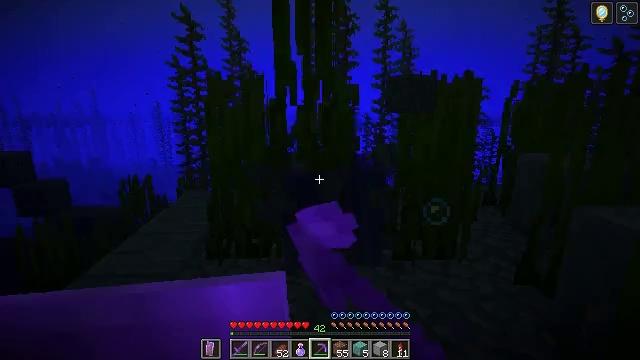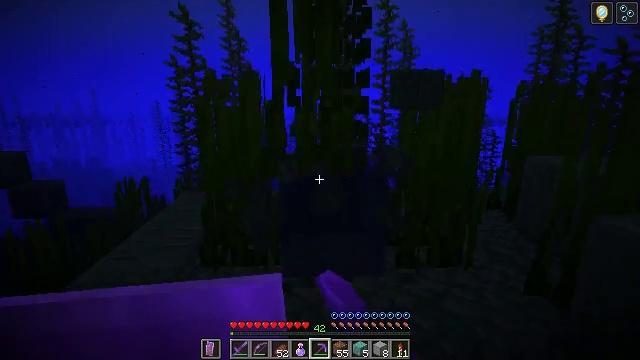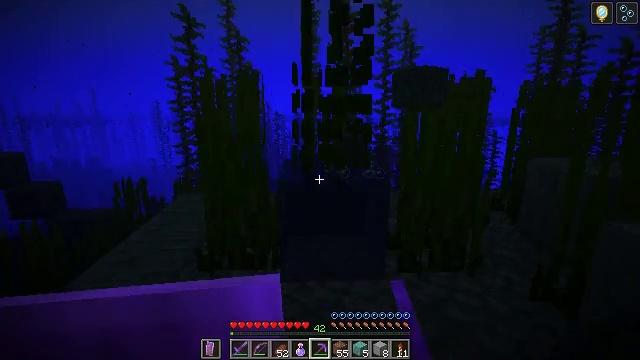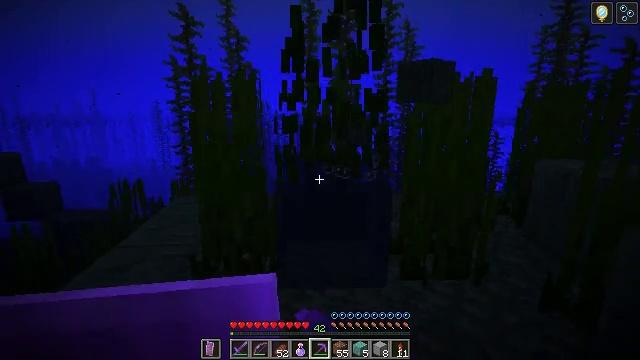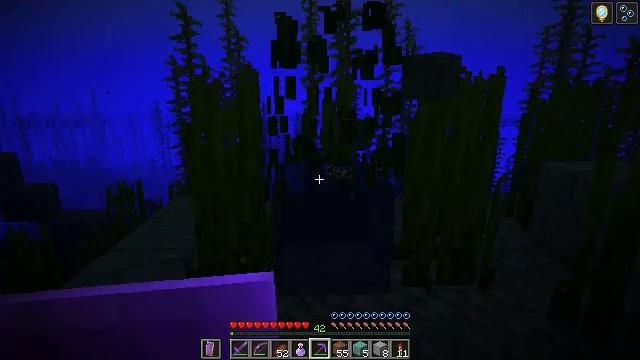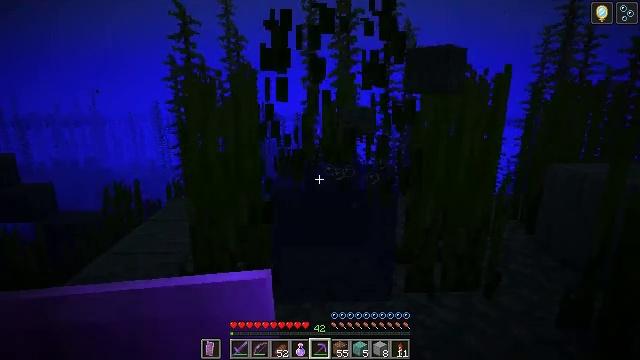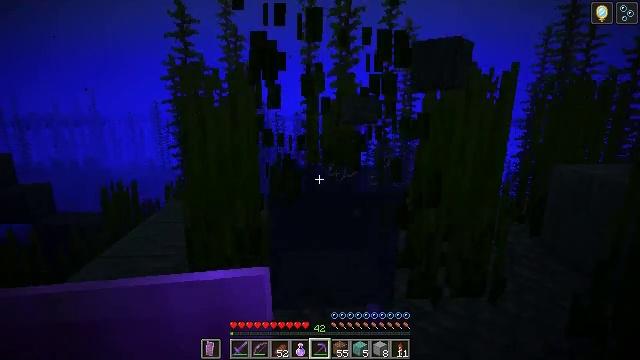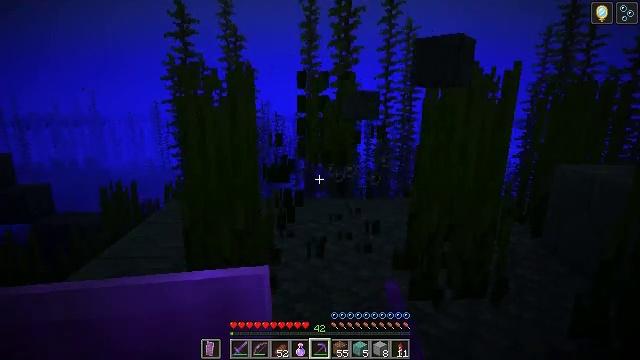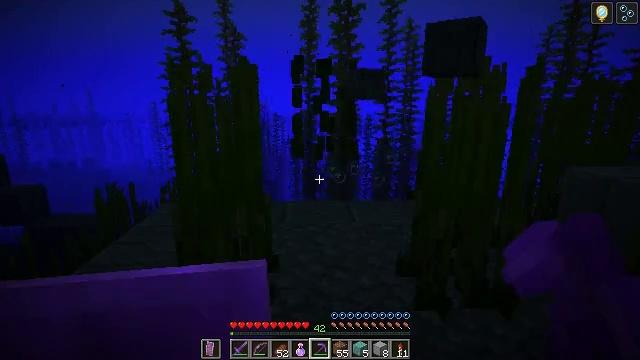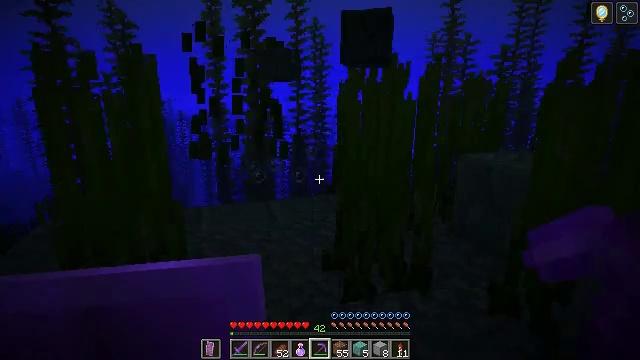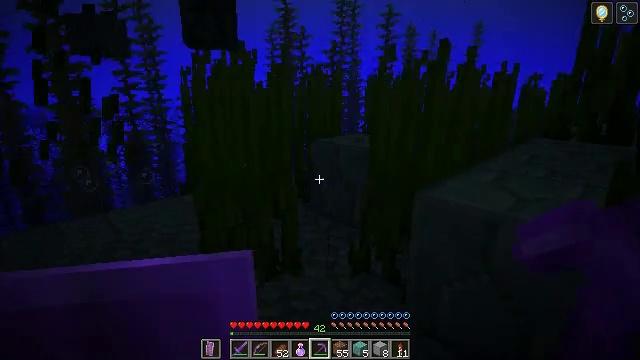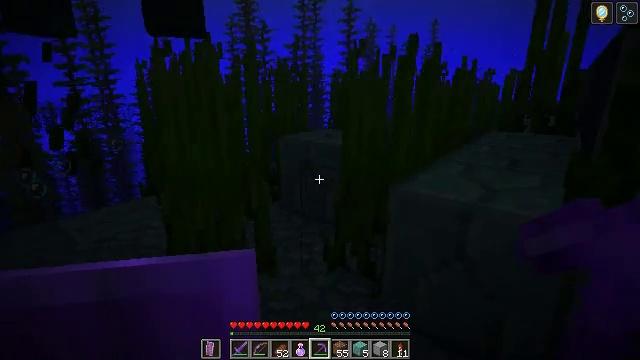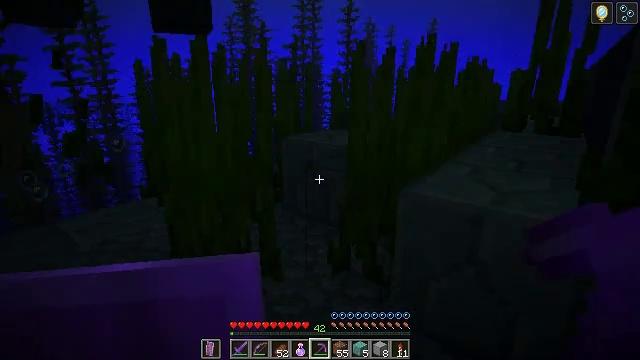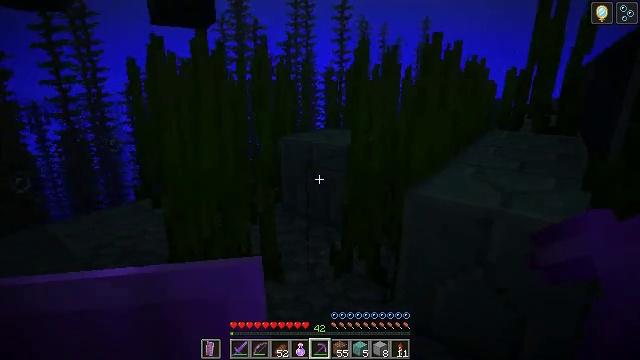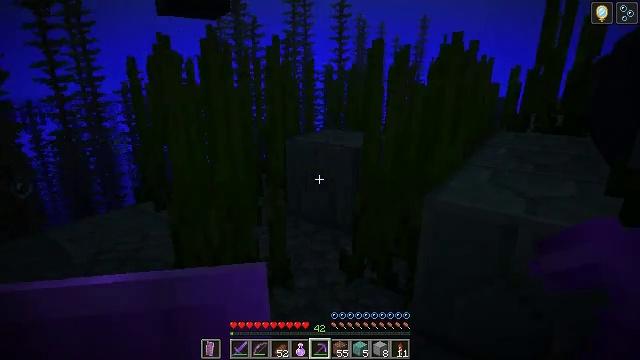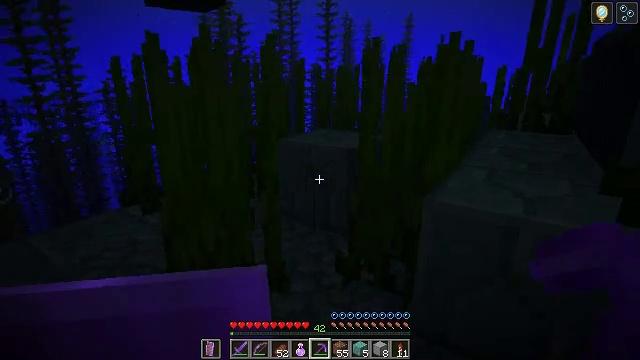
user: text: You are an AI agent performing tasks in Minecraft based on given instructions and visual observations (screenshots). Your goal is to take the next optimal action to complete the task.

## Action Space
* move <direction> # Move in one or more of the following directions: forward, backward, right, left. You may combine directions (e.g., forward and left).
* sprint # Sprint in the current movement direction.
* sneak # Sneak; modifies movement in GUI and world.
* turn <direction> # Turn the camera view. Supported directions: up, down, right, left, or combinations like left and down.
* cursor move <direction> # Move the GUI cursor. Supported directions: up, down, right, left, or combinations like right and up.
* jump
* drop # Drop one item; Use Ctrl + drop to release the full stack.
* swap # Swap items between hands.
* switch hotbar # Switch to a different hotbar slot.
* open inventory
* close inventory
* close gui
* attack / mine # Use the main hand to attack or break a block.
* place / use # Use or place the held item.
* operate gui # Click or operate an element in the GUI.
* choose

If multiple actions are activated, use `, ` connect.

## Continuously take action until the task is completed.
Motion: motion action
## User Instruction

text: Mine tall seagrass from underwater.
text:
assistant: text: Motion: move forward, attack / mine
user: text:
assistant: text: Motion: move forward, attack / mine
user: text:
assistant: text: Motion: move forward, attack / mine
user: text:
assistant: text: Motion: move forward, attack / mine
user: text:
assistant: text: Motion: move forward, attack / mine
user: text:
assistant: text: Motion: move forward, attack / mine
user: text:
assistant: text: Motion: move forward
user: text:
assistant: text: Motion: move forward and move left
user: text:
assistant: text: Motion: move forward and move left, turn right
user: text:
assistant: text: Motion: move forward and move left, turn right and down
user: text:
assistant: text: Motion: move forward and move left, turn right
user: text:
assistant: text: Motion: move forward and move left
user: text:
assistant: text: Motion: move forward and move left, turn right
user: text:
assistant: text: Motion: move forward and move left
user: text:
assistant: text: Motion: move forward and move left, turn right
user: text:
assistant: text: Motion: move forward and move left, turn right
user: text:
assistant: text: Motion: move forward and move left, turn right
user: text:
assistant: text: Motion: move forward and move left, turn right
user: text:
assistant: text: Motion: move forward and move left
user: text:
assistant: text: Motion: move forward and move left, turn right
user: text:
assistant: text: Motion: move forward and move left
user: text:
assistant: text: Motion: move forward and move left
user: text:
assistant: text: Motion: no_op
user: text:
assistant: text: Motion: turn left and down
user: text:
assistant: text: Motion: turn left and down
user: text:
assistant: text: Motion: no_op
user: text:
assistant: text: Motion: move left
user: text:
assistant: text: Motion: move left, attack / mine
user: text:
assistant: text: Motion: move left, attack / mine
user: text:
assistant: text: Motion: move left, attack / mine